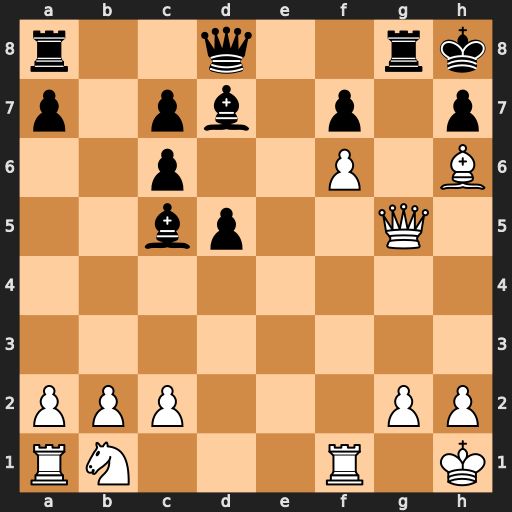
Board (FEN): r2q2rk/p1pb1p1p/2p2P1B/2bp2Q1/8/8/PPP3PP/RN3R1K
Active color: w
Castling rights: -
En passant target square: -
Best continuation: Bg7+ Rxg7 Qxg7#